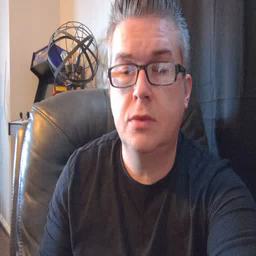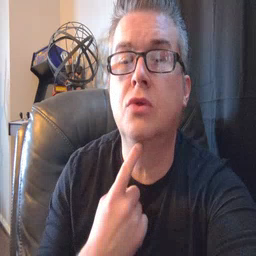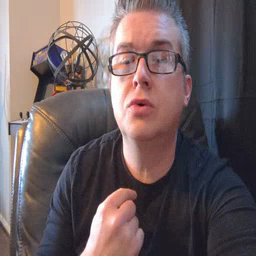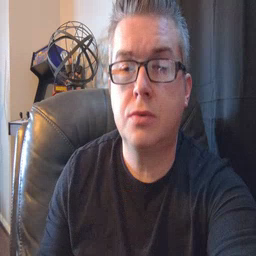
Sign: thirsty